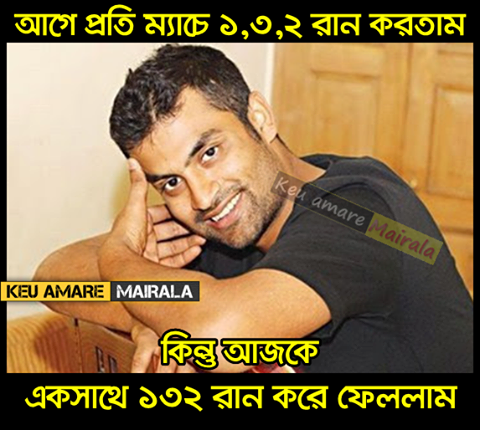
Caption: আগে প্রতি ম্যাচে ১,৩,২ রান করতাম কিন্ত আজকে একসাথে ১৩২ রান করে ফেললাম
Label: non-hate